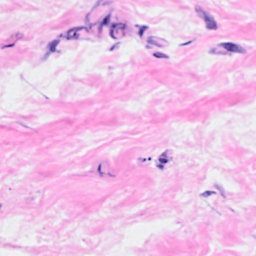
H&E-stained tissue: Breast